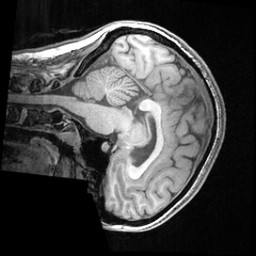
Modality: T1w
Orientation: sagittal
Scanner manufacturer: ge
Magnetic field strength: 3 T
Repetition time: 0.008572 s
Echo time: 0.003384 s